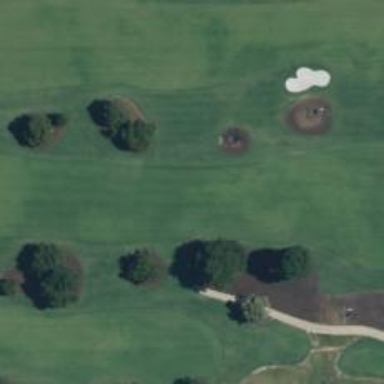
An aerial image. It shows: Golf hole.